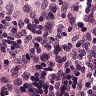
Metastatic tissue present: no